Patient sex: M
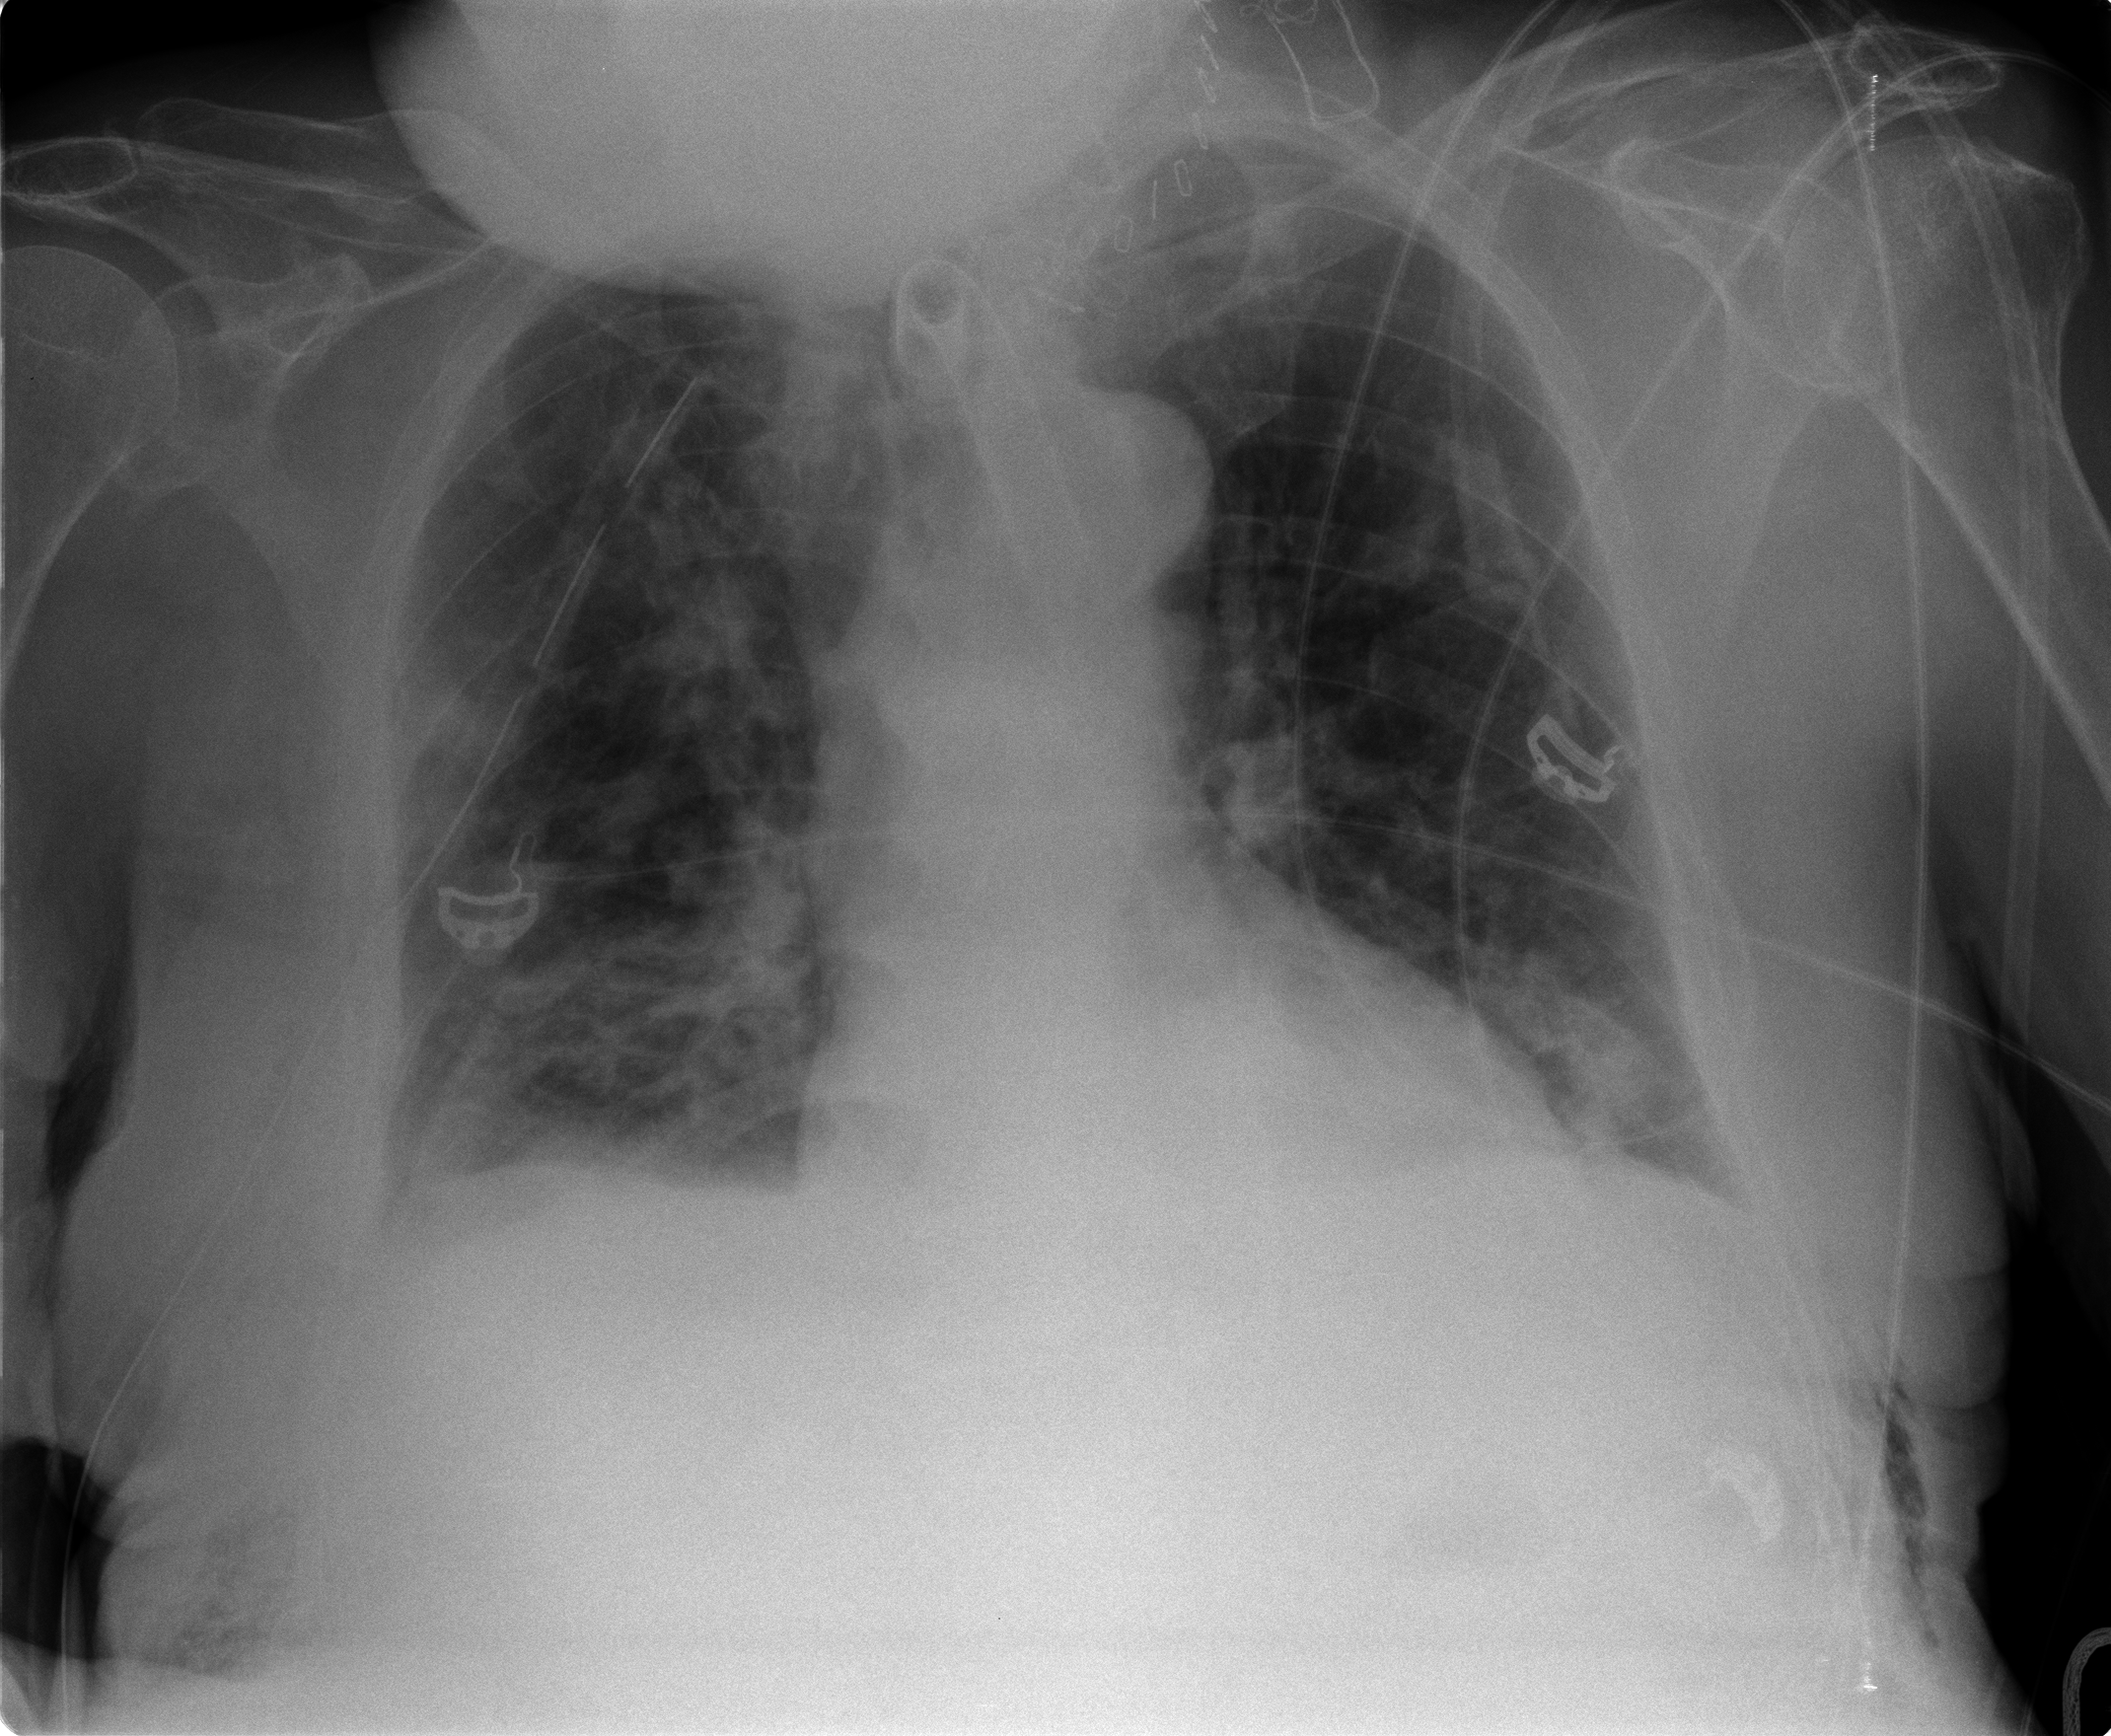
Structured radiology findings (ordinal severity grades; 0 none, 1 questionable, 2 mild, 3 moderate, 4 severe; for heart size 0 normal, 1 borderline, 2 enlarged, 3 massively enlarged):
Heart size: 0
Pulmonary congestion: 1
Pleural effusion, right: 2
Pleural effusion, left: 1
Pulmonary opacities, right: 3
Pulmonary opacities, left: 2
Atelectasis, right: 2
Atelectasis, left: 2